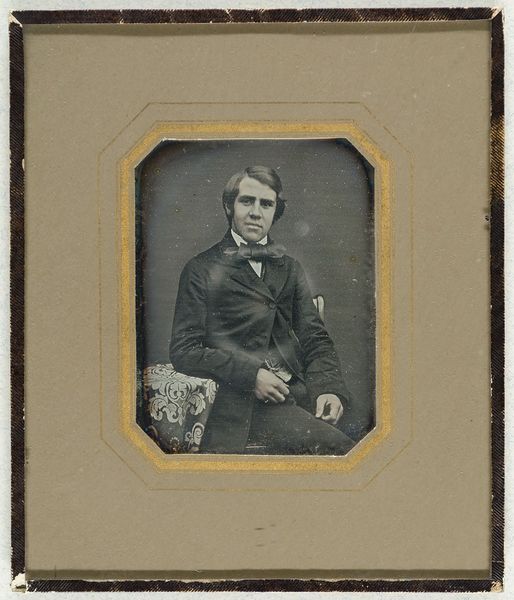
Titel: Porträt eines Mannes
Standort: Hamburg
Institution: Museum für Kunst und Gewerbe Hamburg
Schlagwörter: mann, figur, foto, fotografie, photographie, photo, lichtbild, daguerreotypie, bildwerke, angewandte und bildende kunst, hessische systematik, porträtfotografie, porträtphotographie, kniestück